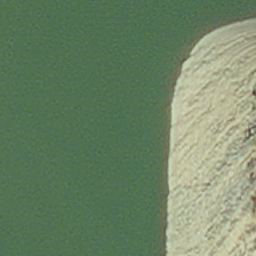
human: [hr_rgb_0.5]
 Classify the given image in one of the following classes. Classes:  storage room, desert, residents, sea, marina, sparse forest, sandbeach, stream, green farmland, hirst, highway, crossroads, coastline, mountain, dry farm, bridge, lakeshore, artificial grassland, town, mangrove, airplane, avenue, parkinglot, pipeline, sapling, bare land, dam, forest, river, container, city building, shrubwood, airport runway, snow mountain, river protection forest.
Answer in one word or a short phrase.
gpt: hirst